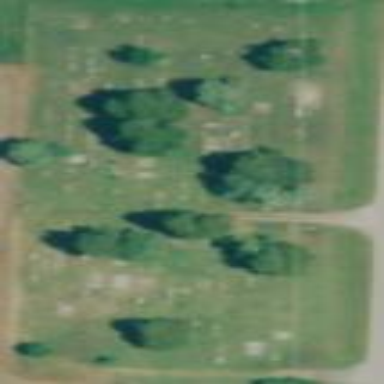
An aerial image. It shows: Cemetery.